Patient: sex M, age 54
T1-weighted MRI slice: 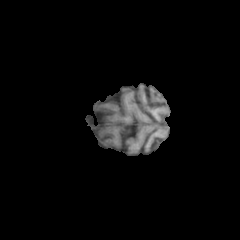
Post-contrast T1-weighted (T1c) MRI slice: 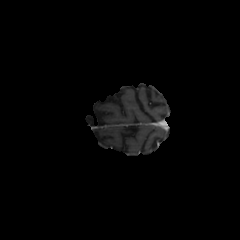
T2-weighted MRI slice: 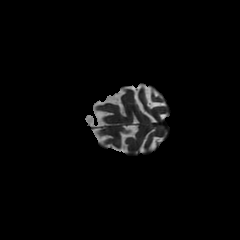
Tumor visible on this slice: no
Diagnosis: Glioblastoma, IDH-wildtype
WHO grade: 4